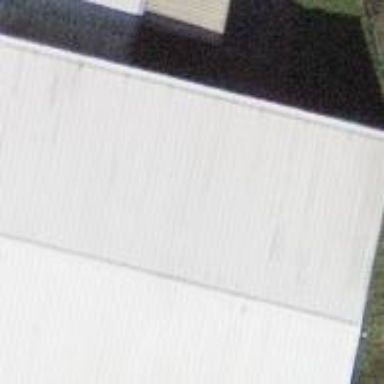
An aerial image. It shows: Industrial building.